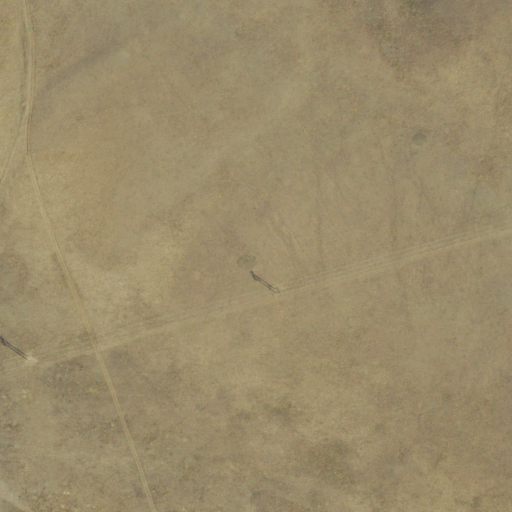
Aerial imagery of plain(s) in Colorado named Poncha Park containing grassland, open development, and shrub